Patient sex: M
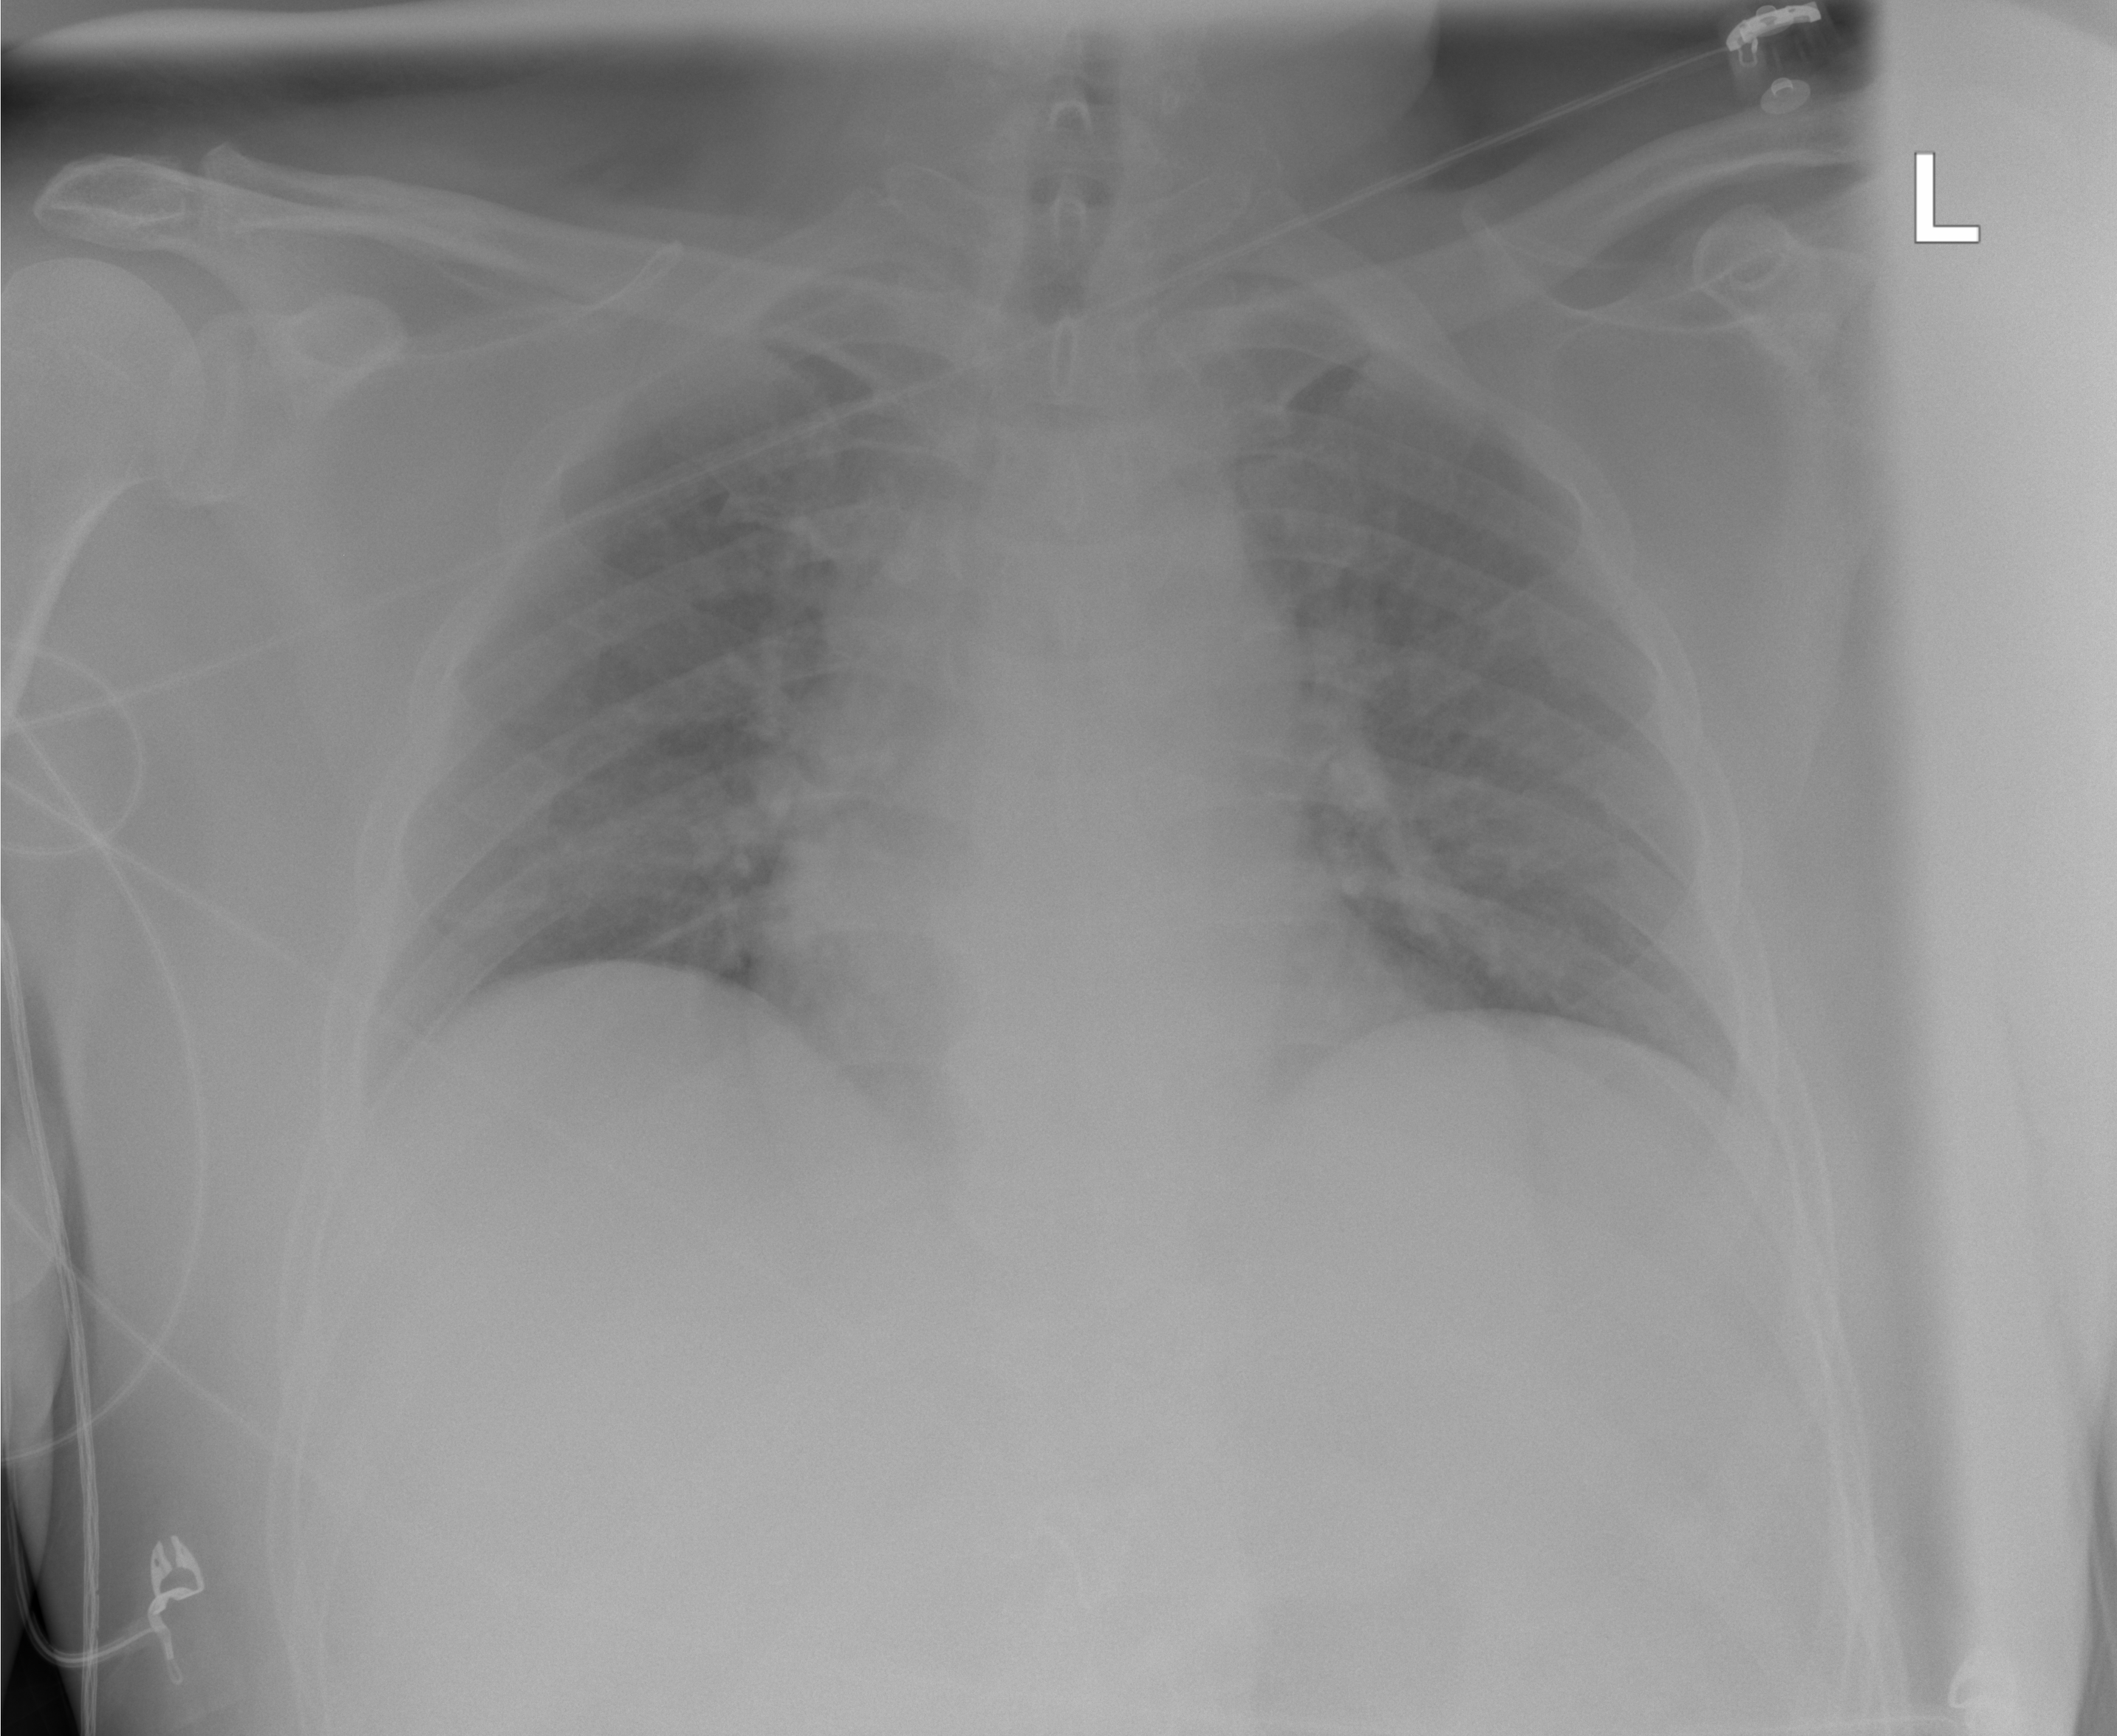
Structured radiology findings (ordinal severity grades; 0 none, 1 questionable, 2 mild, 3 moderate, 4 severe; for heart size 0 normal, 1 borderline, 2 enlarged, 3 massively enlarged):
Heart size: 0
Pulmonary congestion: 1
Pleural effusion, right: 0
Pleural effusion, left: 0
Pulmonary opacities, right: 0
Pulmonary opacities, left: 0
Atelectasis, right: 0
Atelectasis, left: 0